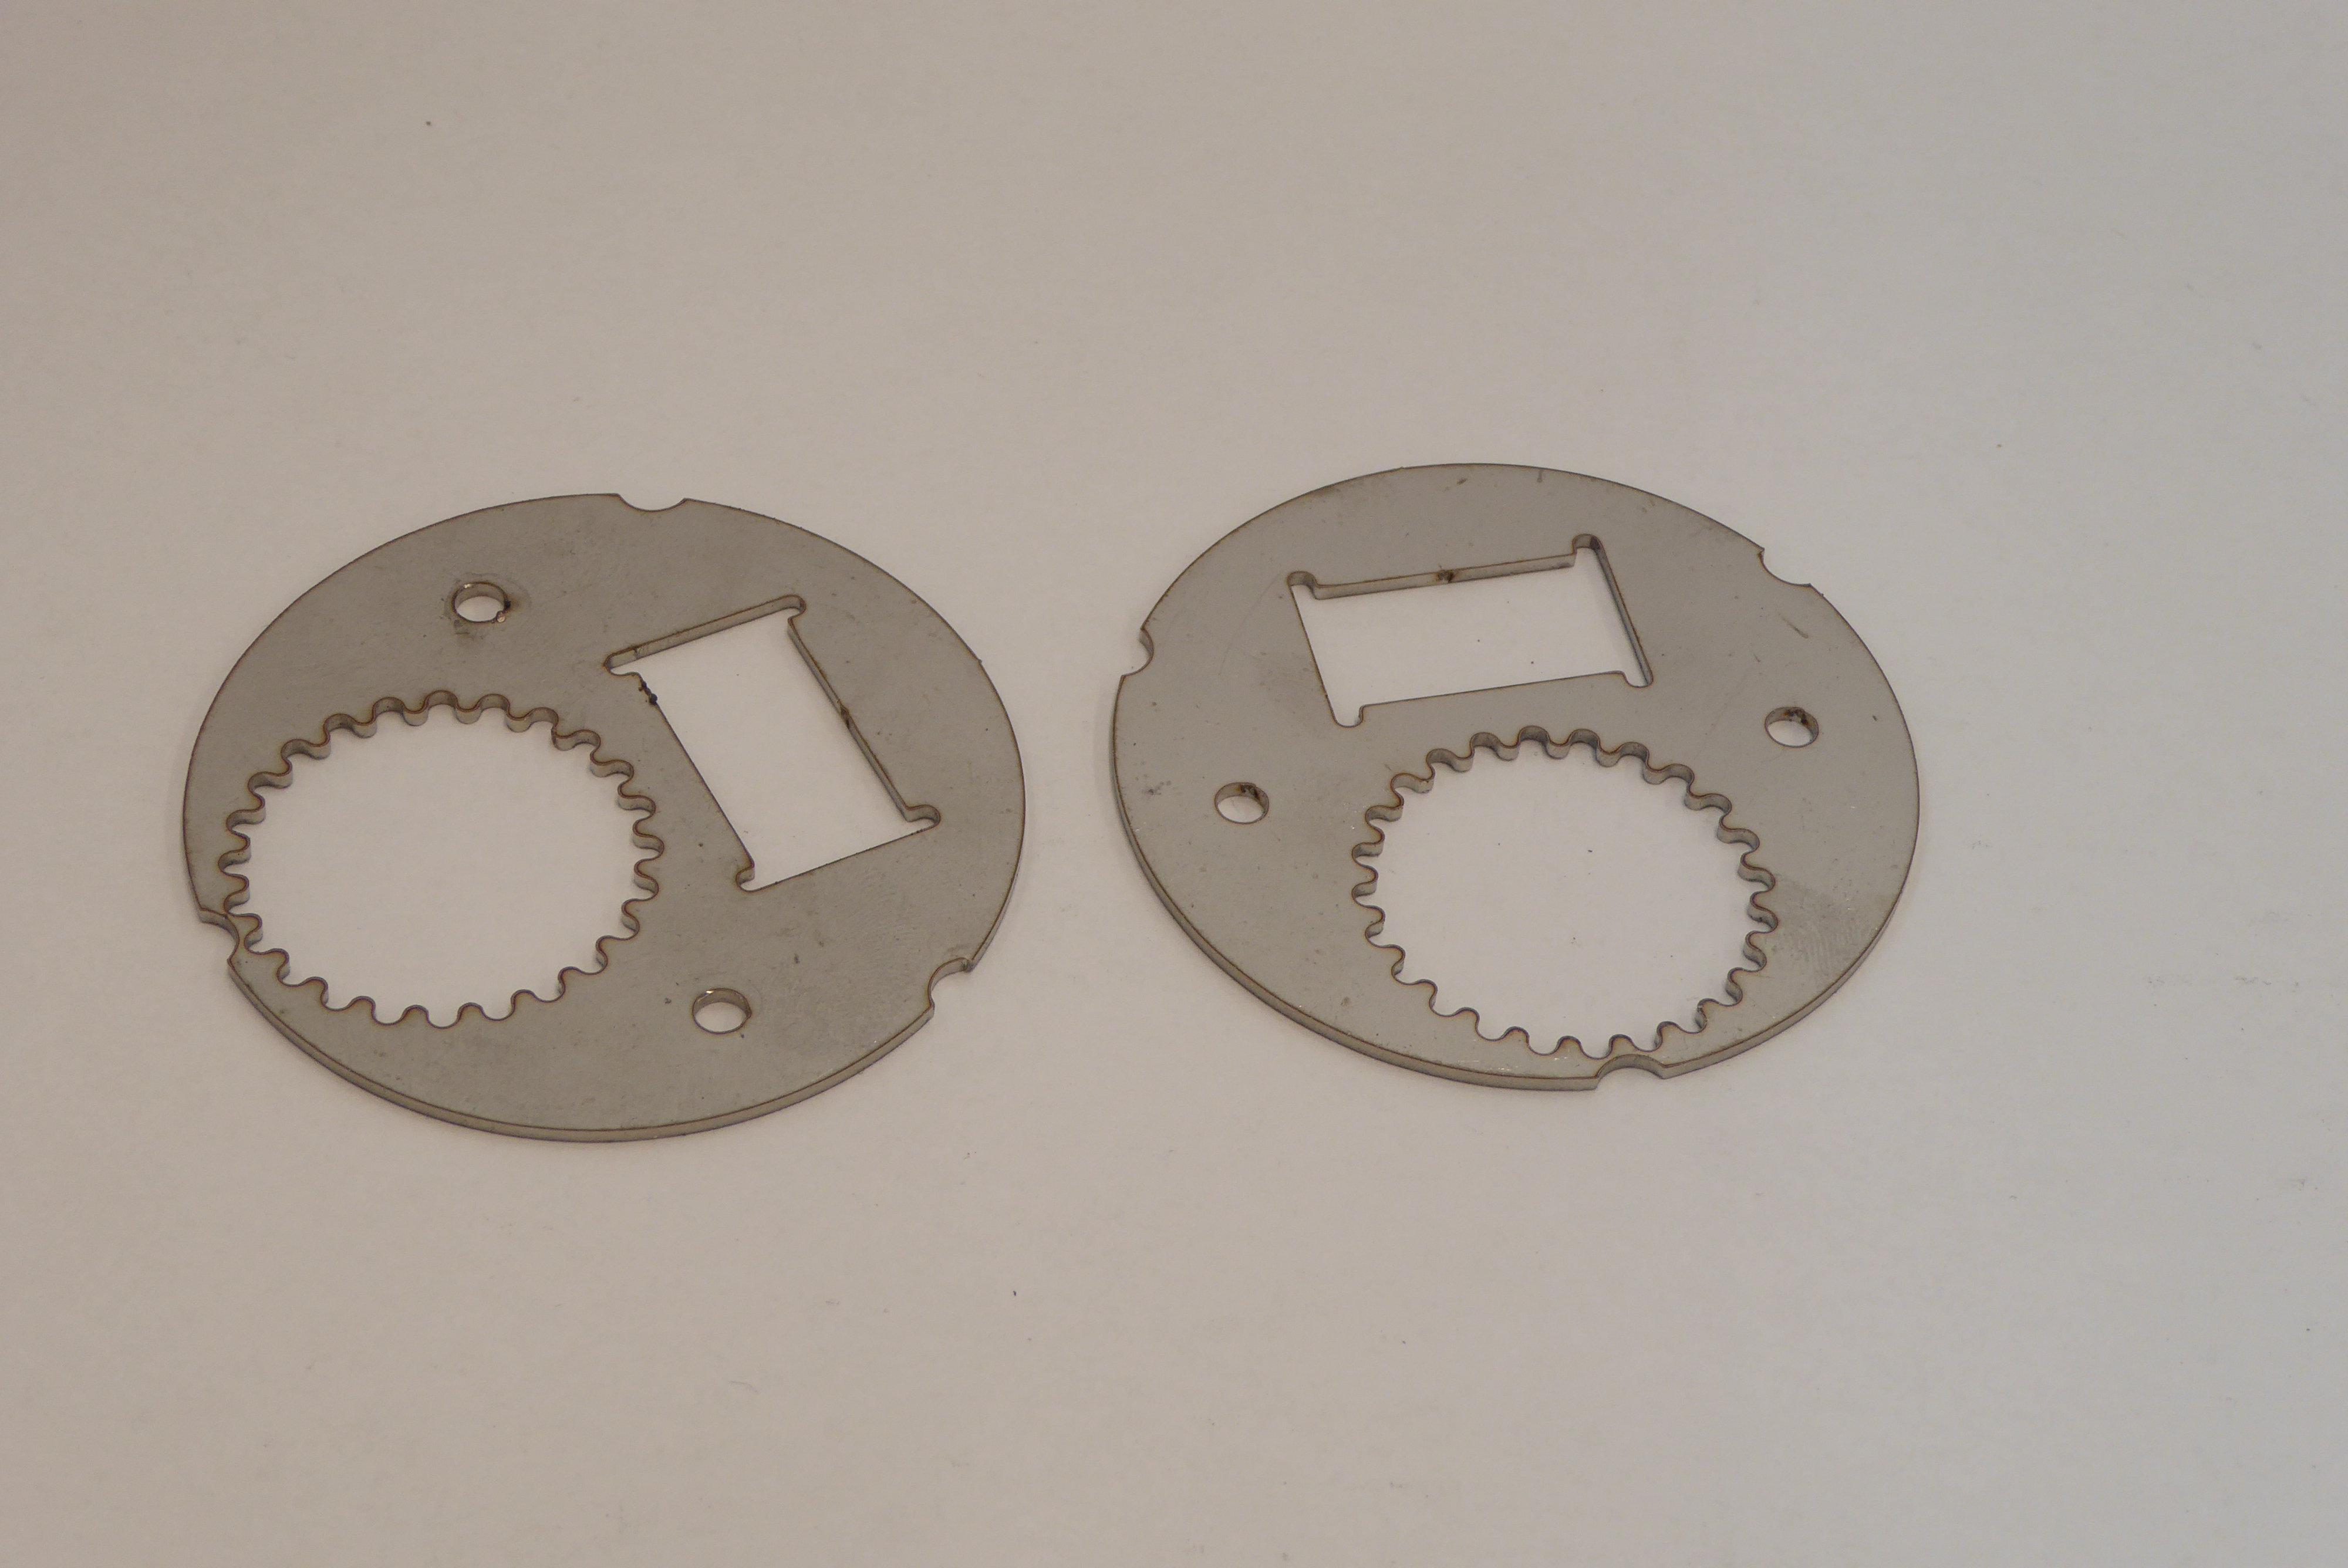
Label: Bottle Opener - Inlay